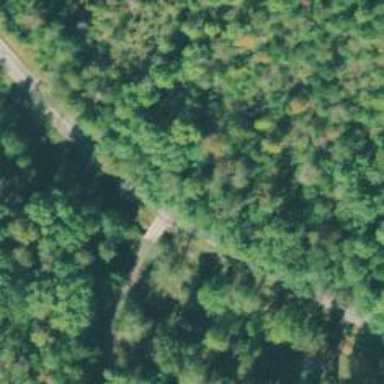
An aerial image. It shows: Service road that crosses over bridge.